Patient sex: M
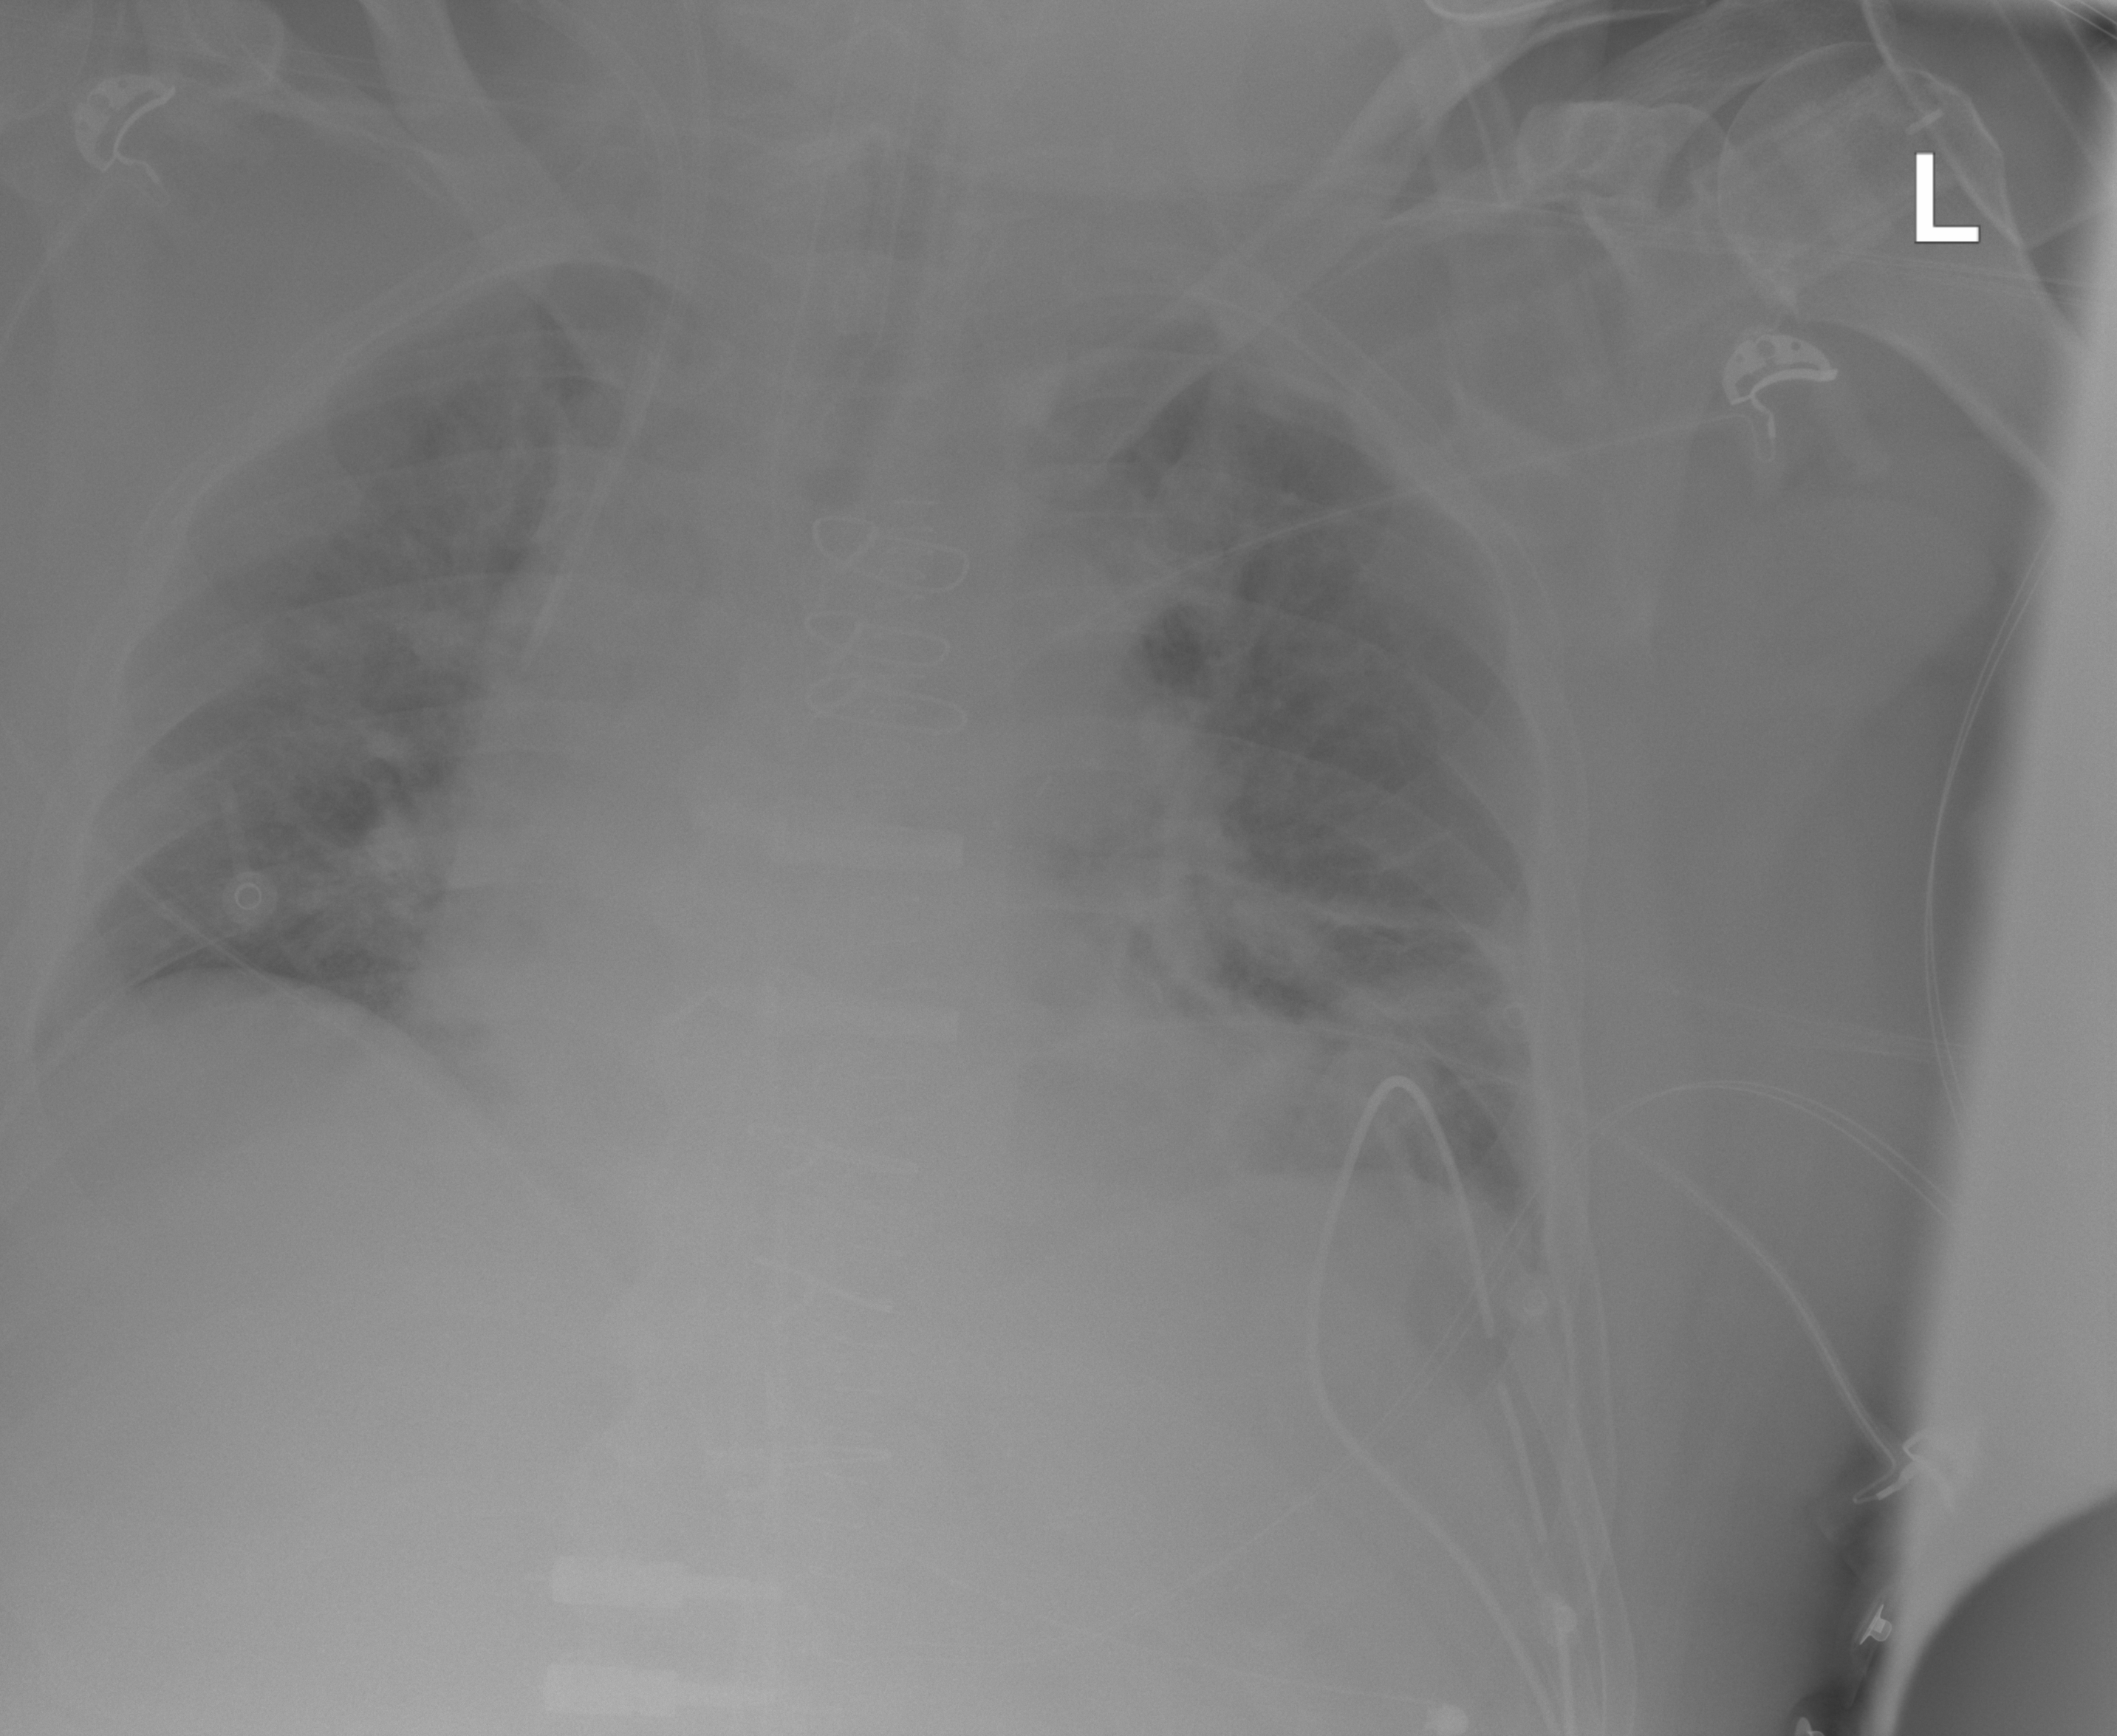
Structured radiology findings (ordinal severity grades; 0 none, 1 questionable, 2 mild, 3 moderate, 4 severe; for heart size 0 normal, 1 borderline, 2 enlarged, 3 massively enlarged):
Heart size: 2
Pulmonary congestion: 0
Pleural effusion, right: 0
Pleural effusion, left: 0
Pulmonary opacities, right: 0
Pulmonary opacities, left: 2
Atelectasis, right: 0
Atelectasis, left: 2